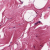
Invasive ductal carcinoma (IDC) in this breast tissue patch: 0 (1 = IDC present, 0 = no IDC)